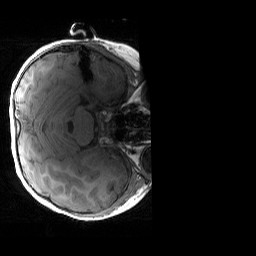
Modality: T1w
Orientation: axial
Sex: female
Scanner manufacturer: siemens
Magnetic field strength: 3 T
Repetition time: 1.9 s
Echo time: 0.00243 s